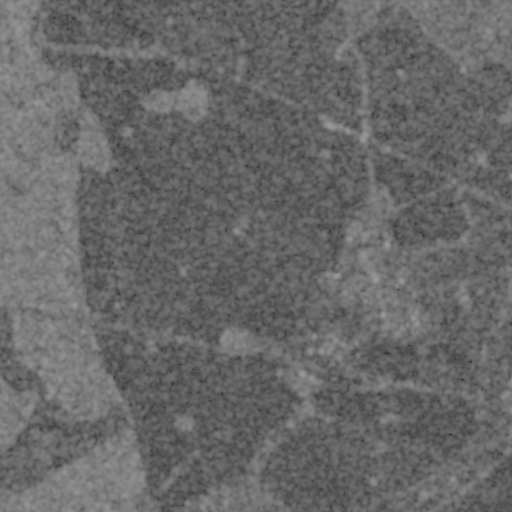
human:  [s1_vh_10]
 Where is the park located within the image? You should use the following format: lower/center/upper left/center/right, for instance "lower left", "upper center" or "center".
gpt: The park is located in the center right of the image.
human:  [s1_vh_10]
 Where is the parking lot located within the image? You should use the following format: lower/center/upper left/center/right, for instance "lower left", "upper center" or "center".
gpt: The parking lot is located in the center right of the image.
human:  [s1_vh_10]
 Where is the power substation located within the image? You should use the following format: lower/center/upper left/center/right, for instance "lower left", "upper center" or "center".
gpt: The power substation is located in the lower right of the image.
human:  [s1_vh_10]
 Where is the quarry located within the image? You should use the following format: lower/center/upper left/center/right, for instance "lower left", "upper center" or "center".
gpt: There is no quarry in the image.

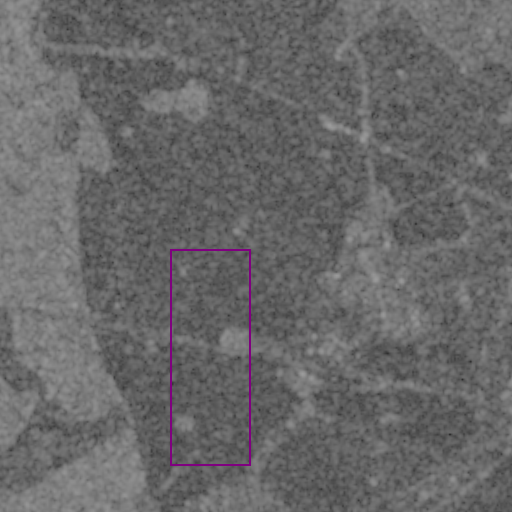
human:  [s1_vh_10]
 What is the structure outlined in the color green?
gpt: There is no green outline.
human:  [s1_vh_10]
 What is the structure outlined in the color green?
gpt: There is no structure outlined in green.